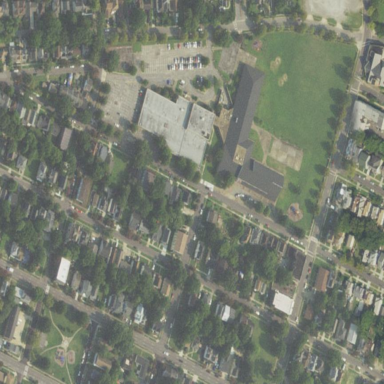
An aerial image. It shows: School building.